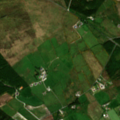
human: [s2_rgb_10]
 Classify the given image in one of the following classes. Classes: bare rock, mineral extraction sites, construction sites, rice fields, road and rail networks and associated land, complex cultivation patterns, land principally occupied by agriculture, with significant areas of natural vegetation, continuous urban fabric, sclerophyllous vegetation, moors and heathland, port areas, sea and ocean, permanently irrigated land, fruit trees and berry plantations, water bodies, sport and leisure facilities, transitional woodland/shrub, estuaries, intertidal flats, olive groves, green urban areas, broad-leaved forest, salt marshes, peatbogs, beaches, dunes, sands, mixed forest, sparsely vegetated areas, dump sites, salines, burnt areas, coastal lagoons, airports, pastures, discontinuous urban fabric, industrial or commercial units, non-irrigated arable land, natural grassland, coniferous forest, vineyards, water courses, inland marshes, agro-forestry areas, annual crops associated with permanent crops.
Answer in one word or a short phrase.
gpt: pastures, coniferous forest, moors and heathland, peatbogs